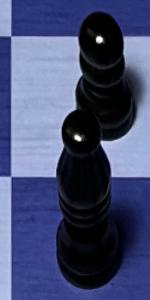
Label: Bishop_Black